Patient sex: M
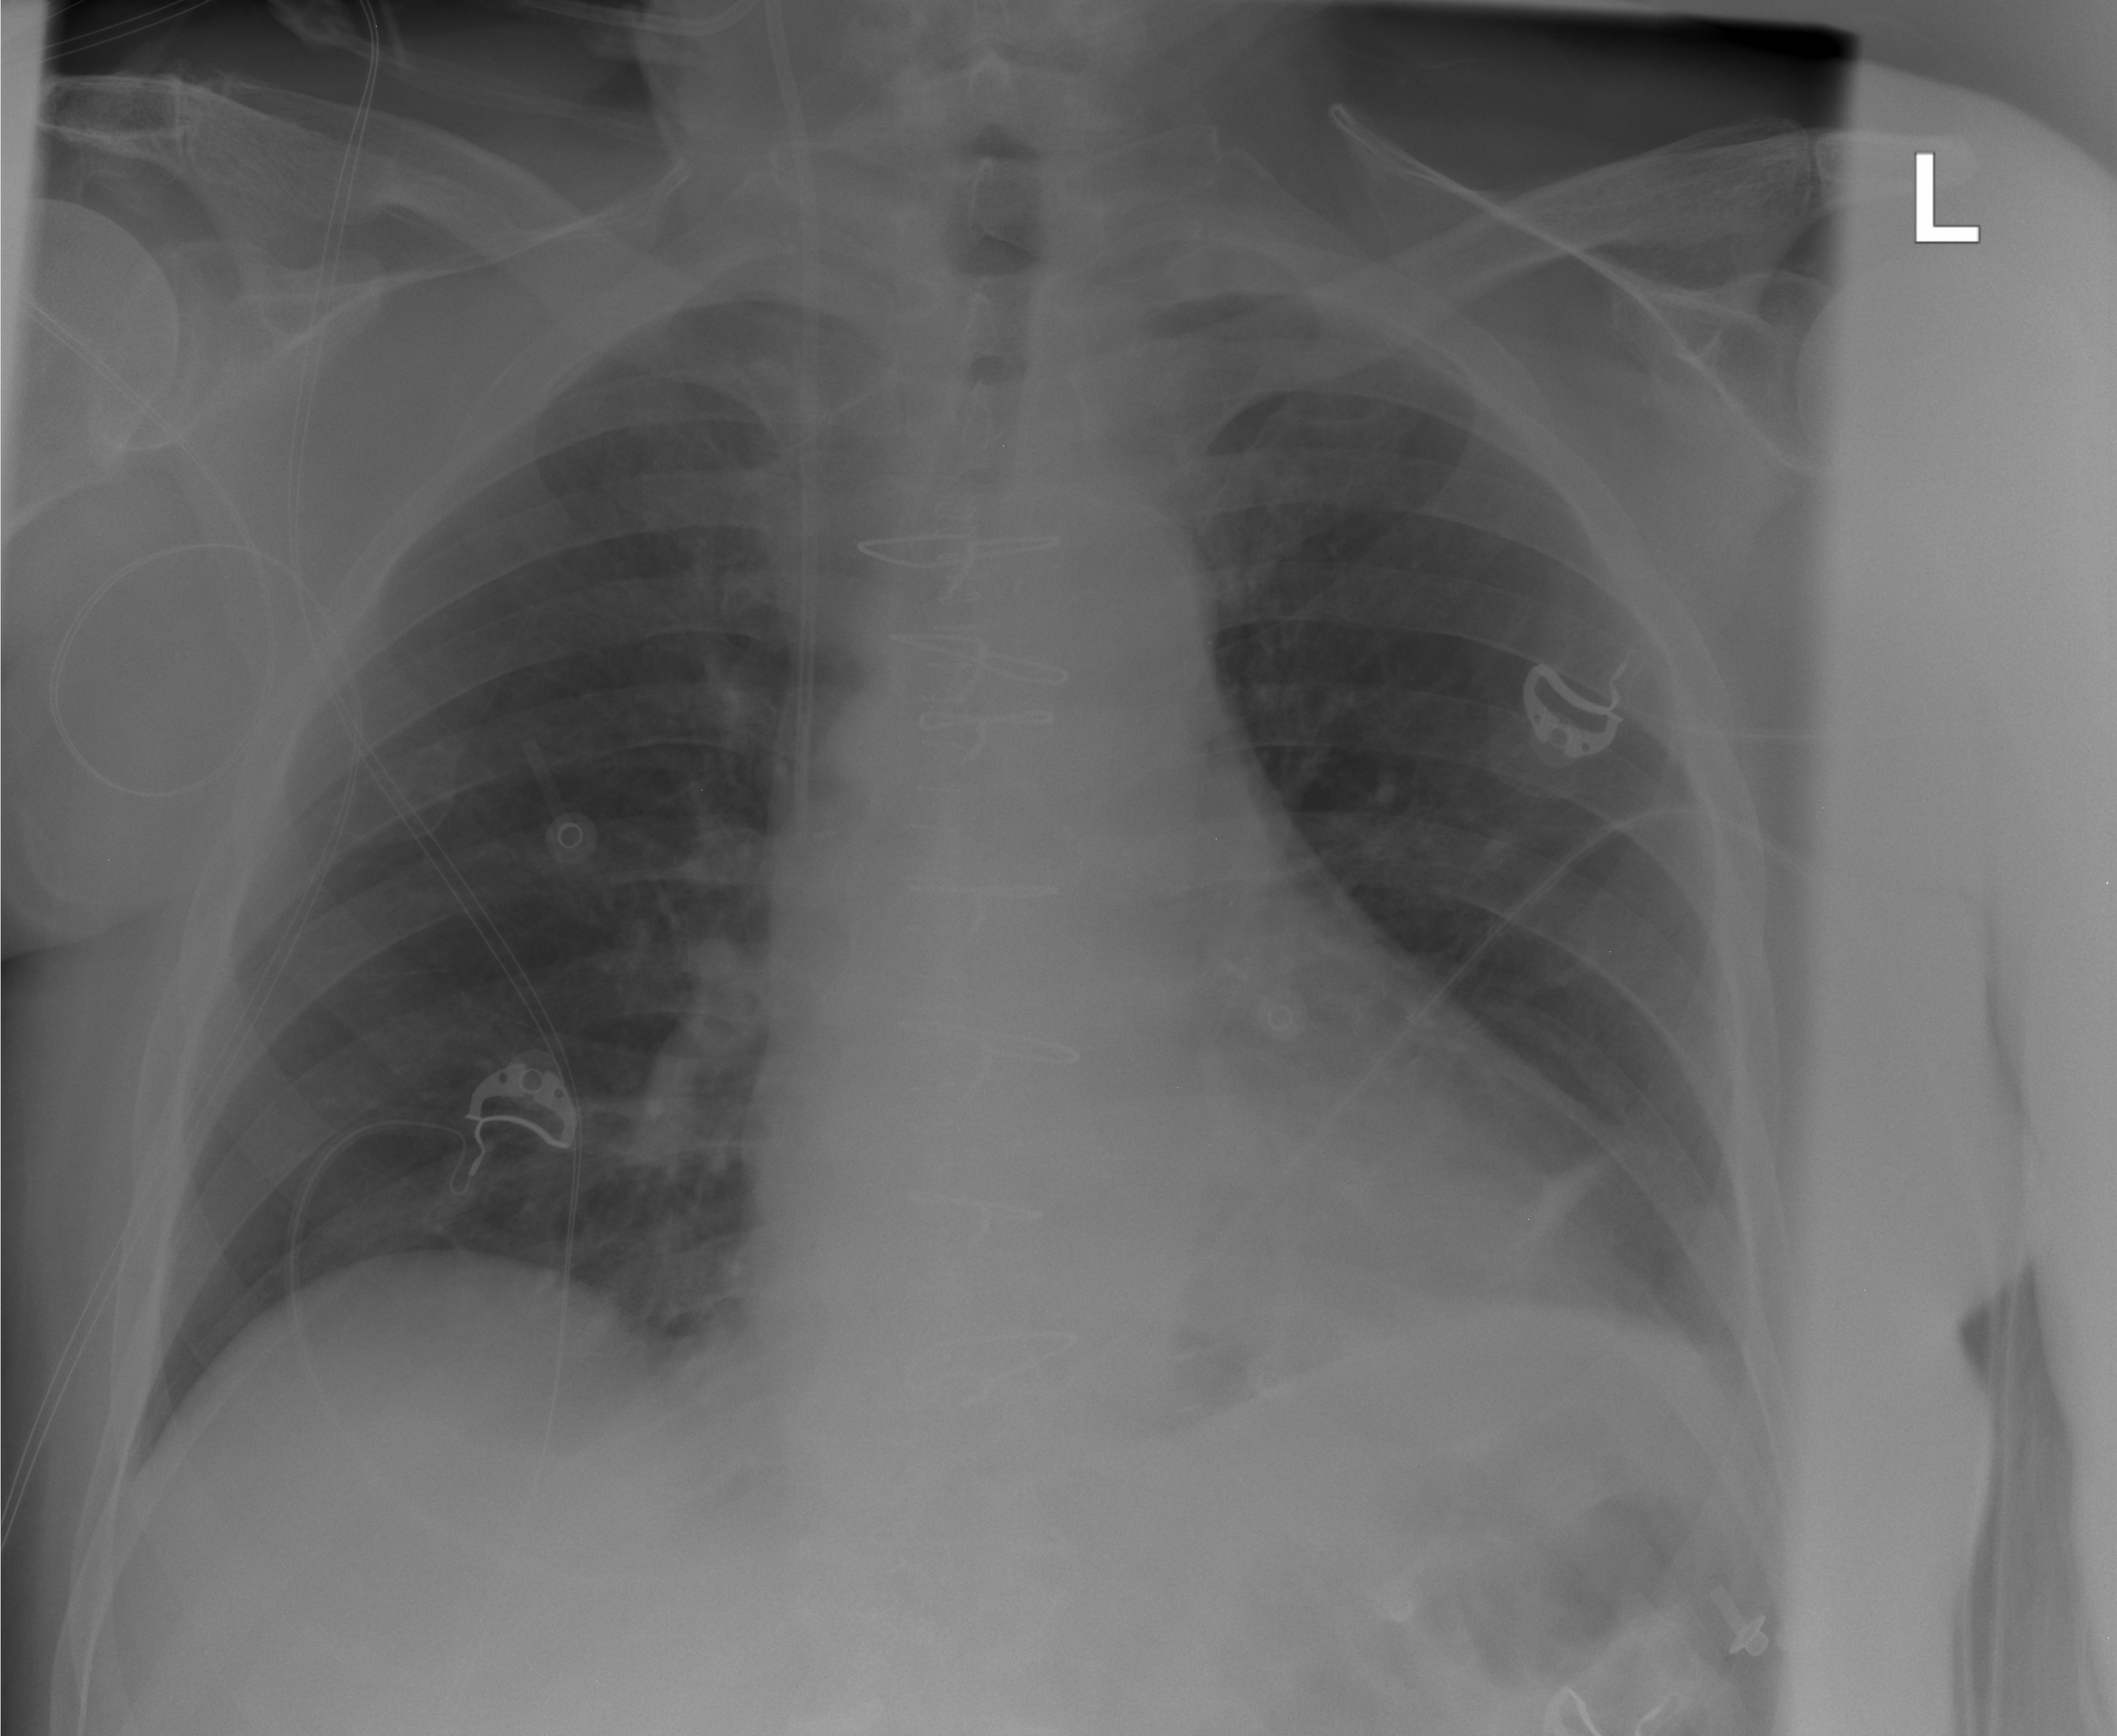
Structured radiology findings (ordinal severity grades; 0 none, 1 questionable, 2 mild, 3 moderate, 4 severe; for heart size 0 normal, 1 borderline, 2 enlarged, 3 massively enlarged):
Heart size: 0
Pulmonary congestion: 0
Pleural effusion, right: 0
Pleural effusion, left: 2
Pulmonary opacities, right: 0
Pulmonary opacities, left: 0
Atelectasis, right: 0
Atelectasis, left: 2